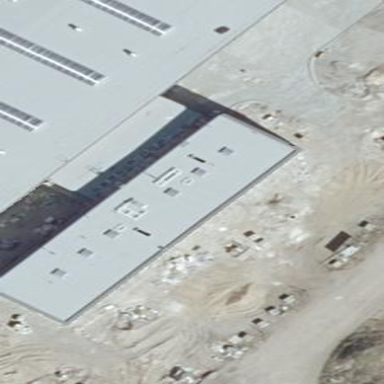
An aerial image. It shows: Industrial building.